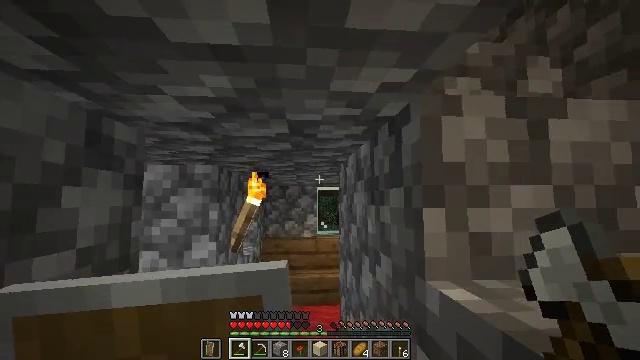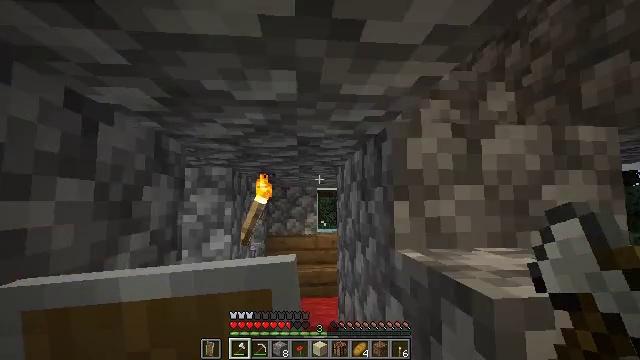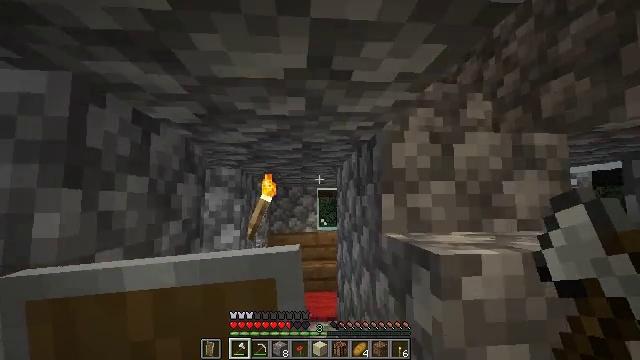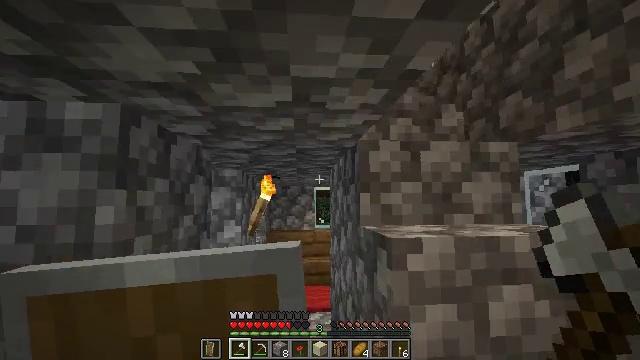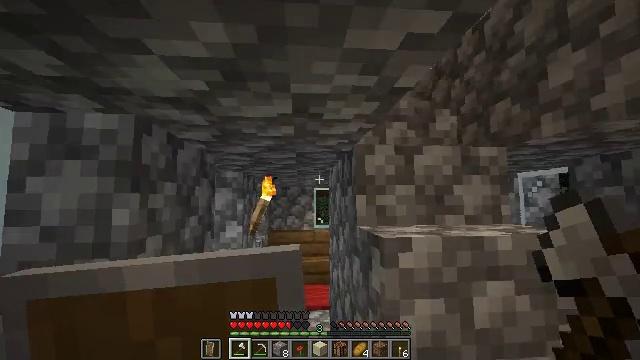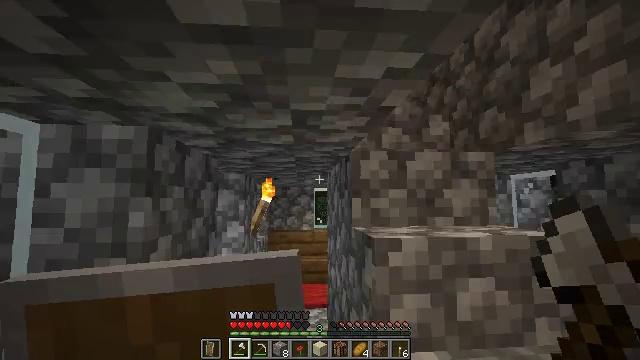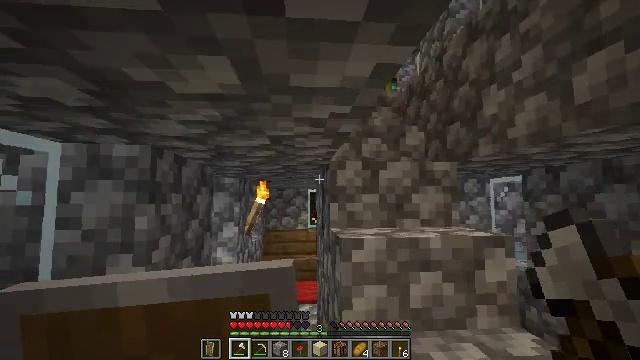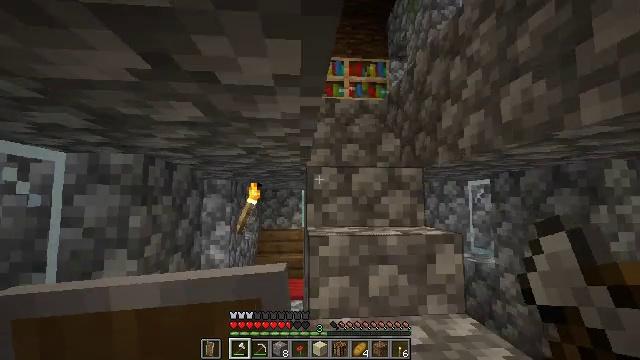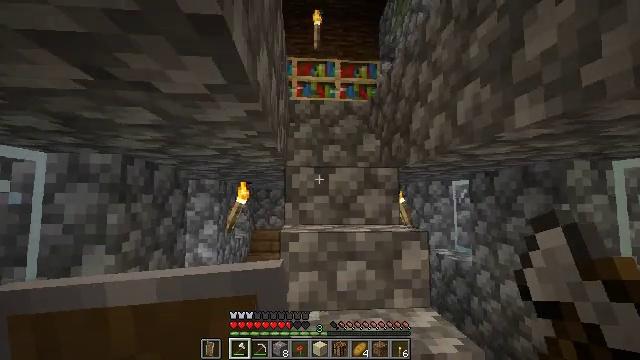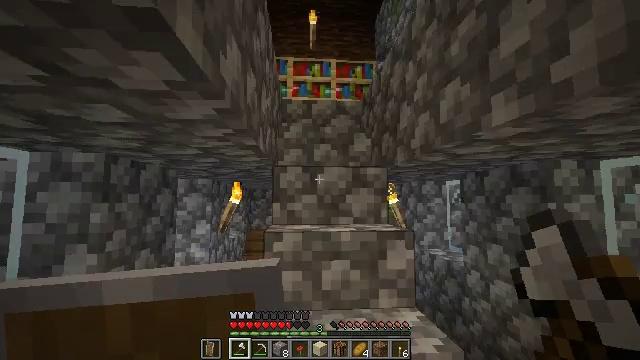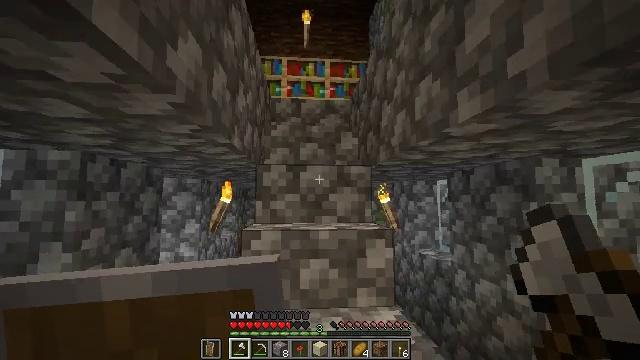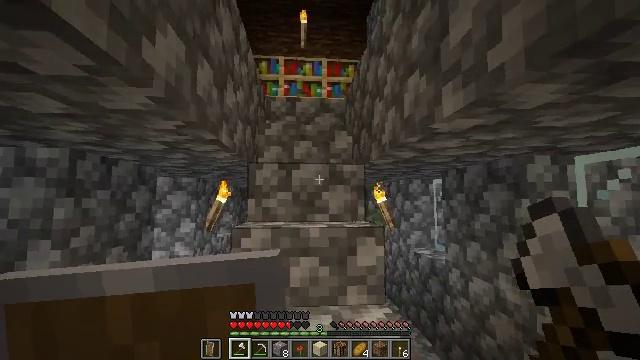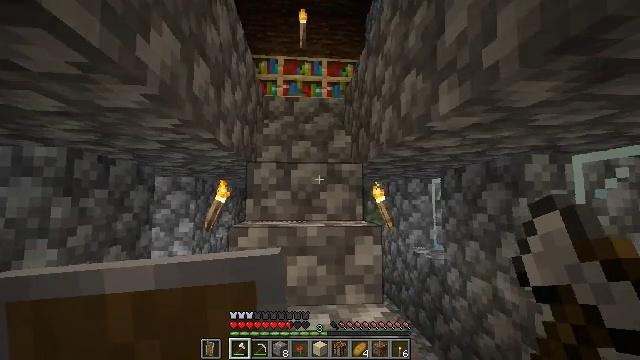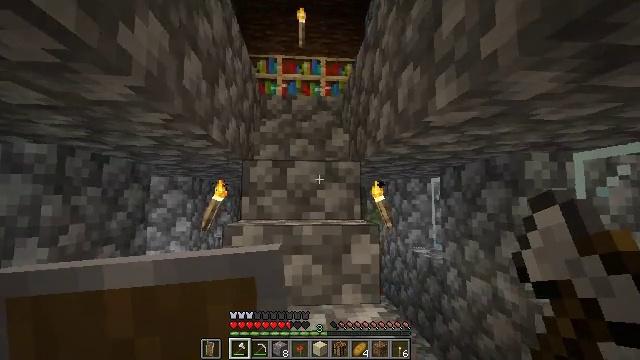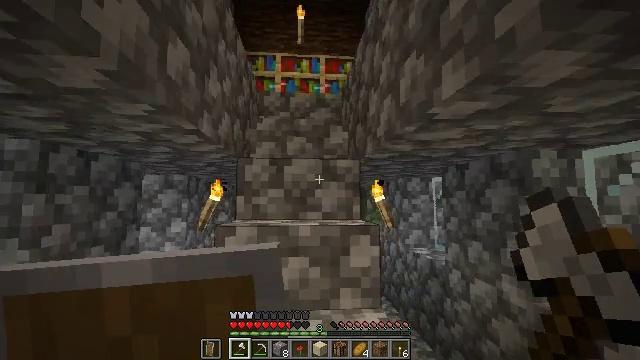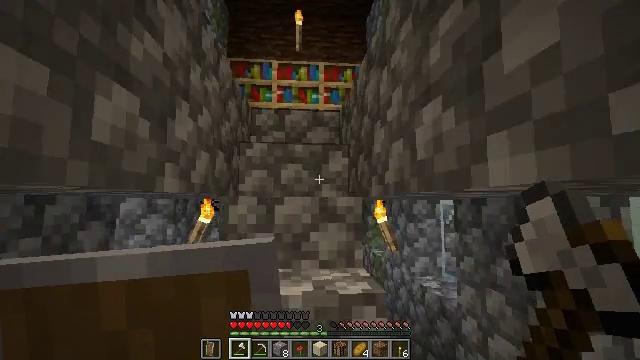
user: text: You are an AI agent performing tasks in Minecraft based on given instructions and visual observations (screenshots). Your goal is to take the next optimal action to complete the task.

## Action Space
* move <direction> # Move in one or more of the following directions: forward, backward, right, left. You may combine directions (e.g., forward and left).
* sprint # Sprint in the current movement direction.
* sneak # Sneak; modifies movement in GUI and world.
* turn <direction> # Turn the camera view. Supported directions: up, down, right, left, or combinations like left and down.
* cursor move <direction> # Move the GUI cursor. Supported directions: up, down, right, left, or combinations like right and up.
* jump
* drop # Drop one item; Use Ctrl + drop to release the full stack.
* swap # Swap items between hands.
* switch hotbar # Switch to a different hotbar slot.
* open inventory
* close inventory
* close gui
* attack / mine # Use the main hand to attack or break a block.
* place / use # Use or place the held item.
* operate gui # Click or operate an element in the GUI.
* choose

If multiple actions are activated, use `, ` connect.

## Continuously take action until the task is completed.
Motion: motion action
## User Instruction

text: Mine the bookshelf to gather resources.
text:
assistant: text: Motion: move back
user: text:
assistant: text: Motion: move back
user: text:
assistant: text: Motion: move back and move right
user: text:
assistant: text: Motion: move back and move right
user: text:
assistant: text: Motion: move back and move right
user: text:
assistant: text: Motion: move back and move right
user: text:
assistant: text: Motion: move back and move right
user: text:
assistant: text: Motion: move back and move right
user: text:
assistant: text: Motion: move right
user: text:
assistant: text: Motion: no_op
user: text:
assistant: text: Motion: no_op
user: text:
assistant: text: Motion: no_op
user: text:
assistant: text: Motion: move forward
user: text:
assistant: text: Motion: move forward
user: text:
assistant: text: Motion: move forward
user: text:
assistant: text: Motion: move forward, sprint
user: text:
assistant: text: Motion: move forward, sprint
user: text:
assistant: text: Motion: move forward, sprint
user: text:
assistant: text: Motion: move forward, sprint
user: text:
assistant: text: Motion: move forward, sprint
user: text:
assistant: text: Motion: move forward, sprint
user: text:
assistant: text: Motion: move forward, sprint
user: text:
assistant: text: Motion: move forward, sprint, turn left and down
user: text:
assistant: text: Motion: move forward, sprint, turn left and down
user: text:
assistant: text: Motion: move forward, sprint, turn left and down
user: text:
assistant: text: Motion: move forward, sprint
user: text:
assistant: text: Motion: move forward, sprint
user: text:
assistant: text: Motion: move forward, turn right
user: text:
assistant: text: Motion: move forward, turn right
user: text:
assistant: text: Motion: move forward, turn right and up